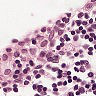
Metastatic tissue present: no